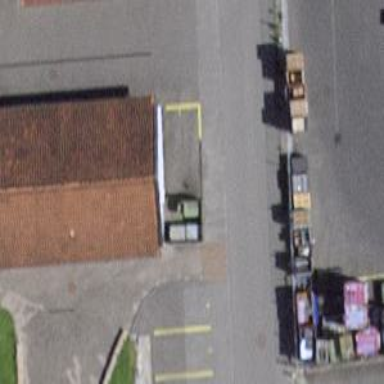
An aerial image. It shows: Charging station.